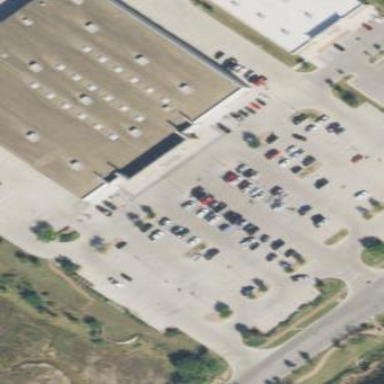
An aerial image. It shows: Retail building.